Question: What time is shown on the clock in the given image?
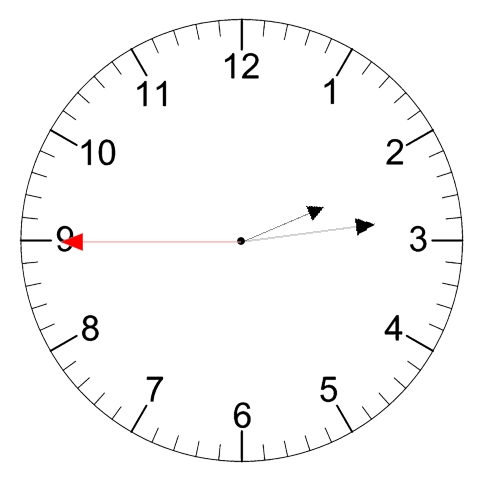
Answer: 02:13:45